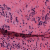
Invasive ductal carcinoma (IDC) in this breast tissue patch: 1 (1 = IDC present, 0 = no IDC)